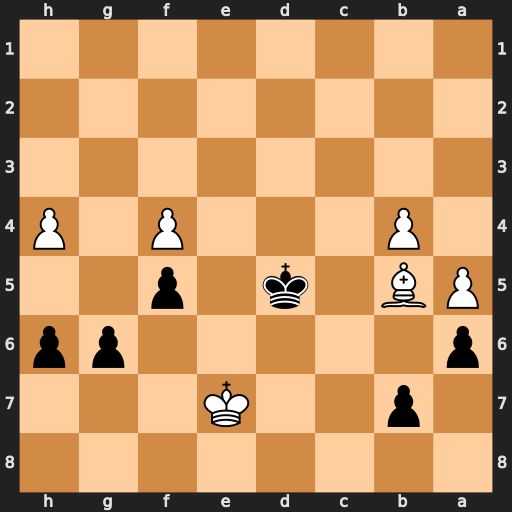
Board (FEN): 8/1p2K3/p5pp/PB1k1p2/1P3P1P/8/8/8
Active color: b
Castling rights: -
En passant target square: -
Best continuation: axb5 Kf7 Ke4 Kxg6 Kxf4